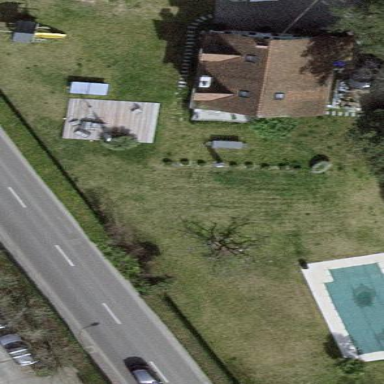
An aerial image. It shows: Garden surrounded by fence.